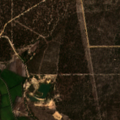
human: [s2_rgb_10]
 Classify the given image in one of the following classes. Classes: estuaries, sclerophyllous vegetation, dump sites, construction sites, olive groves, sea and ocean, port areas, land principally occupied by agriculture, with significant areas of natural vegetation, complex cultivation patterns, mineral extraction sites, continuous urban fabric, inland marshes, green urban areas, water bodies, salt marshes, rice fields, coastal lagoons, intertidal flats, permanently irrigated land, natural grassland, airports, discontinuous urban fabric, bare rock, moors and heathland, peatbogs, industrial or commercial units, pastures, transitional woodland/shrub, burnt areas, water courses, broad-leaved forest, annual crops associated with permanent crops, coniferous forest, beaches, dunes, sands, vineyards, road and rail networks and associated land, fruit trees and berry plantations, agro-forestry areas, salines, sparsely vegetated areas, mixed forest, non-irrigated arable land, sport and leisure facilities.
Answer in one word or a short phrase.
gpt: rice fields, coniferous forest, transitional woodland/shrub